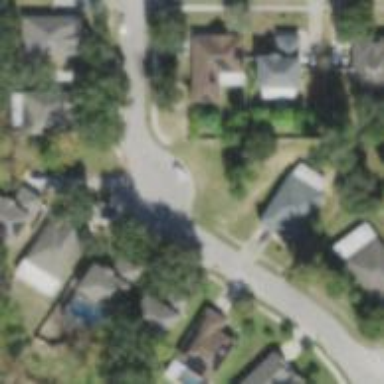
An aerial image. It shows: Residential road with sidewalk on the left.